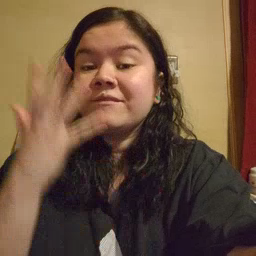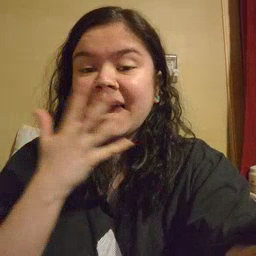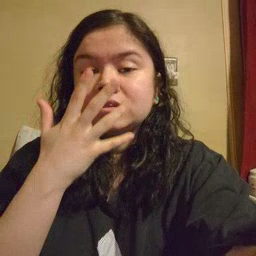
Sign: face